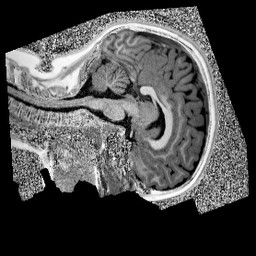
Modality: UNIT1
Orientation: sagittal
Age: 9
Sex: female
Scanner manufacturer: siemens
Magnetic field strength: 3 T
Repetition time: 4 s
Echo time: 0.00299 s